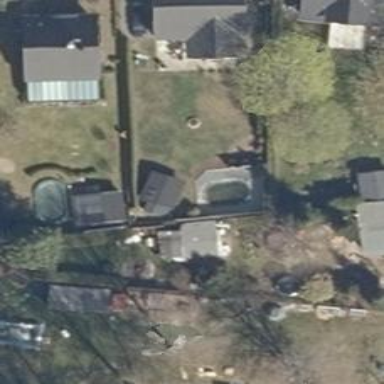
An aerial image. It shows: Swimming pool located in leisure land.